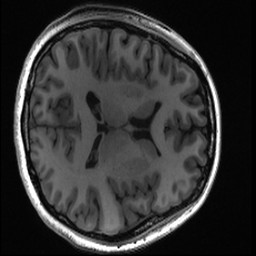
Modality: T1w
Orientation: axial
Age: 23
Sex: female